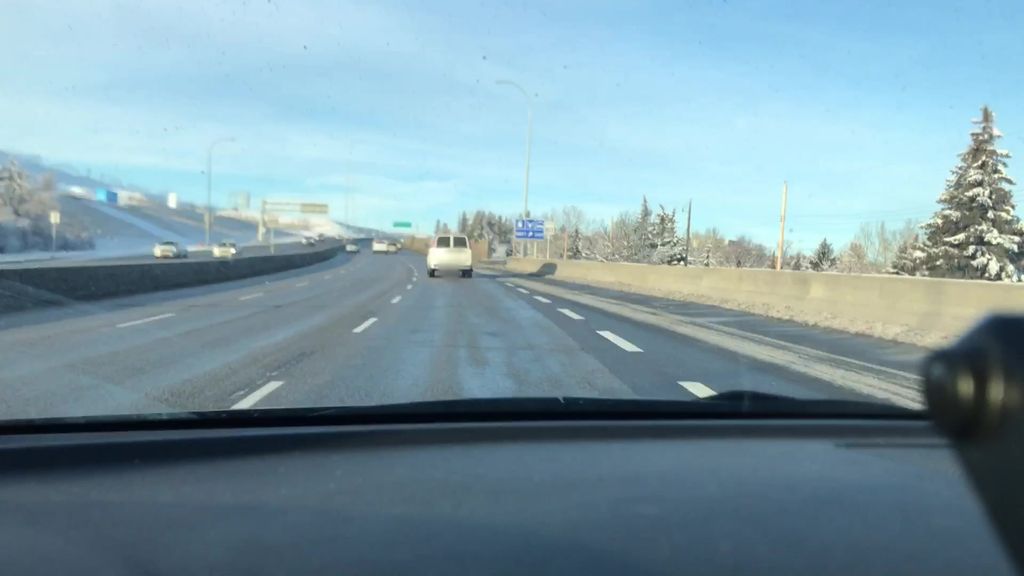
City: calgary